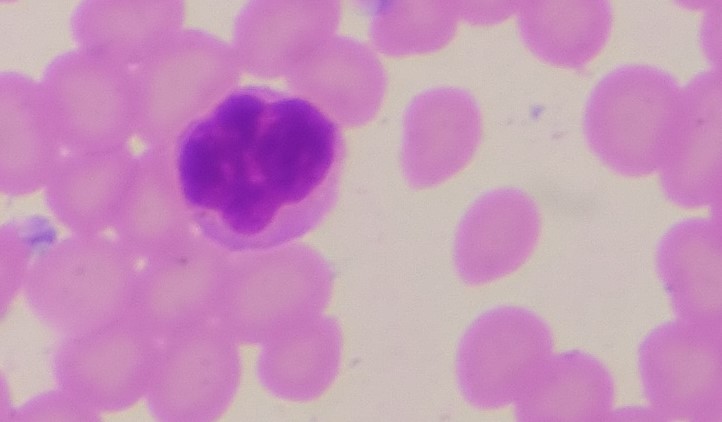
White blood cell type: Lymphocyte